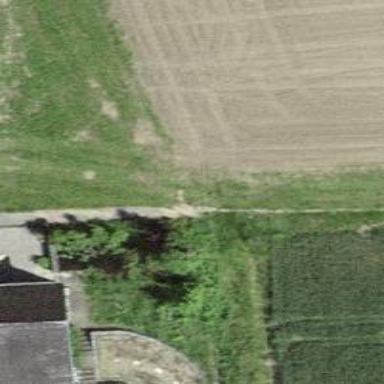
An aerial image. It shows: Path covered with grass.